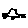
Label: car